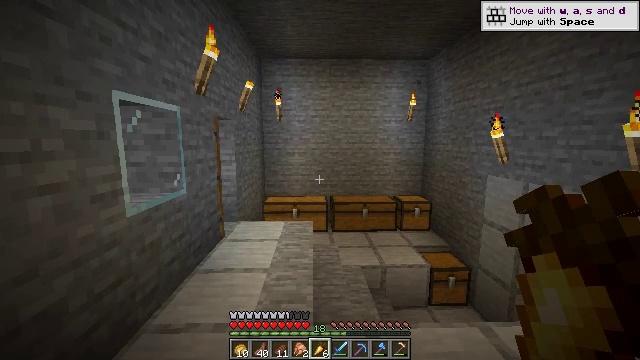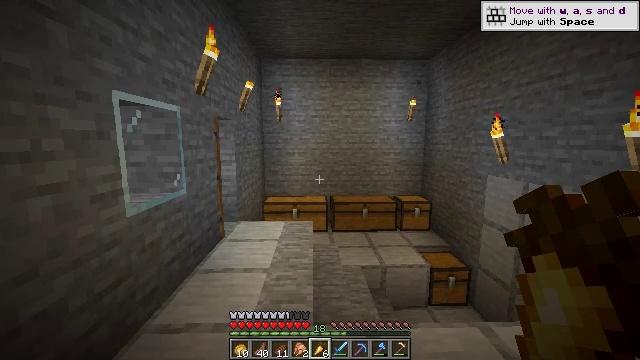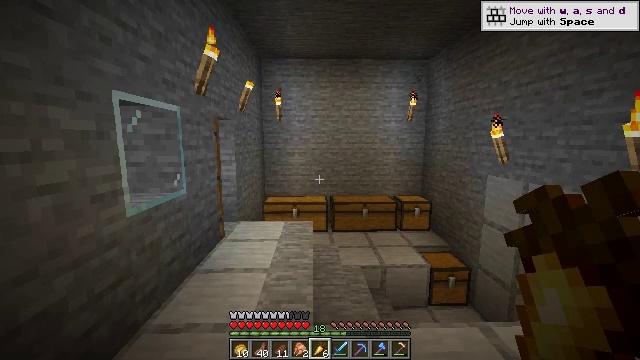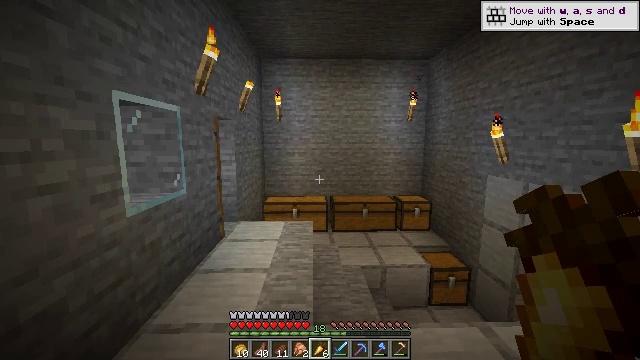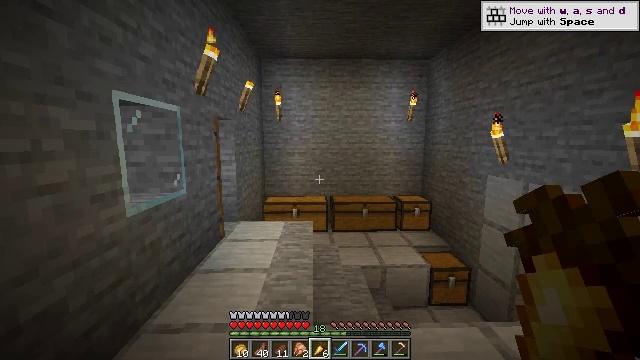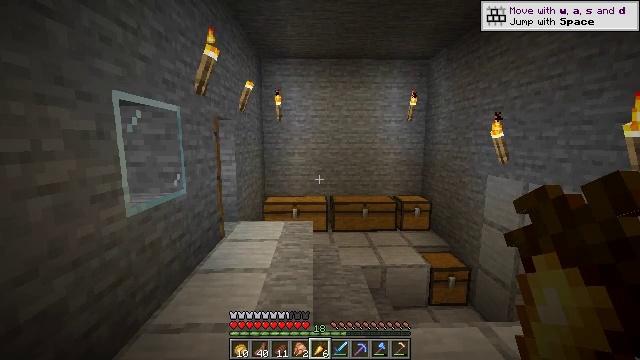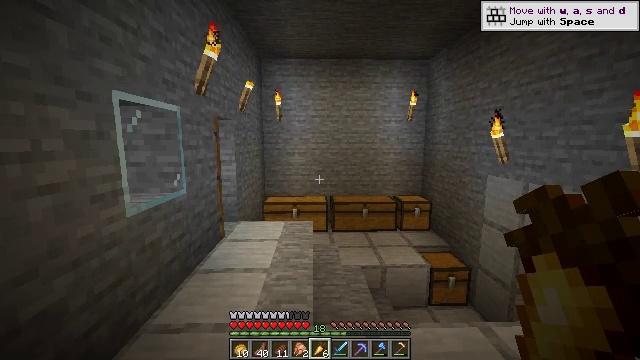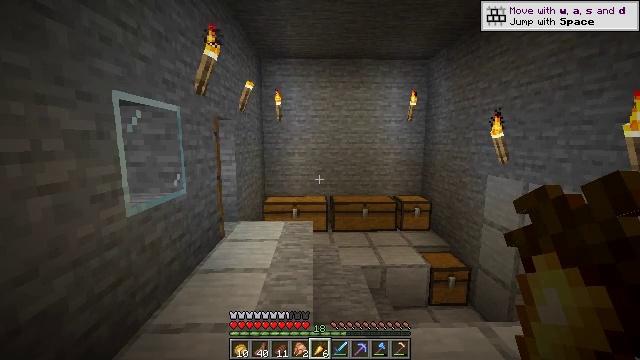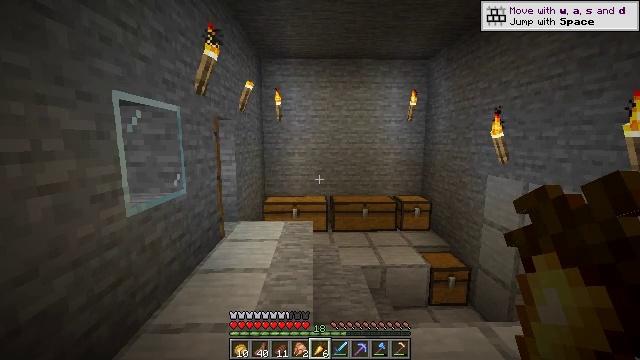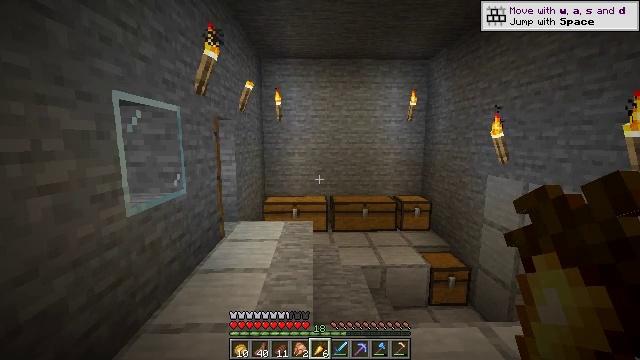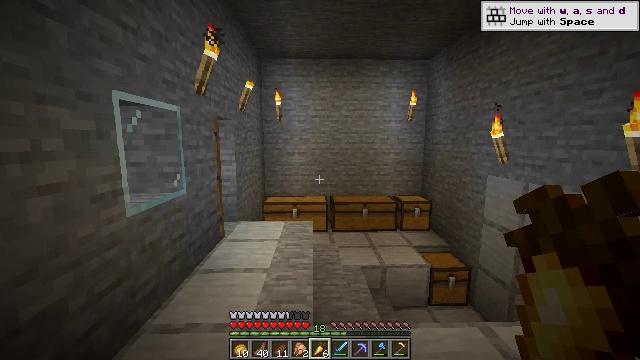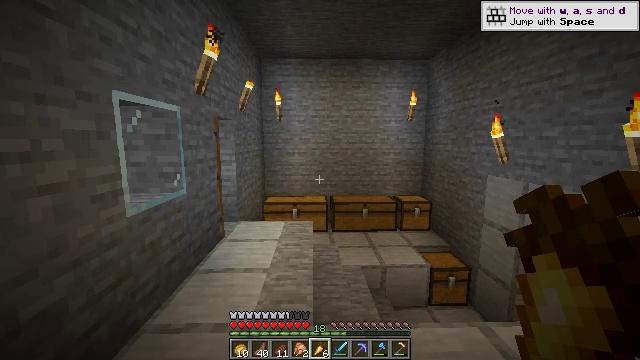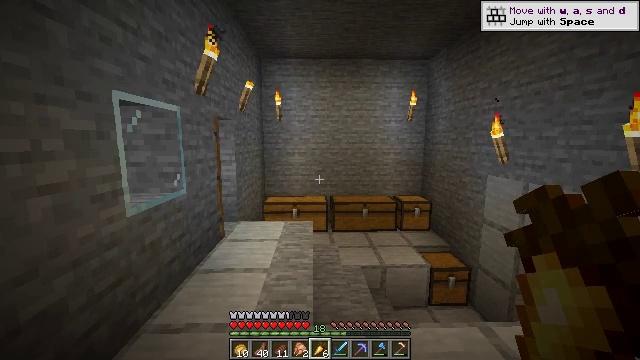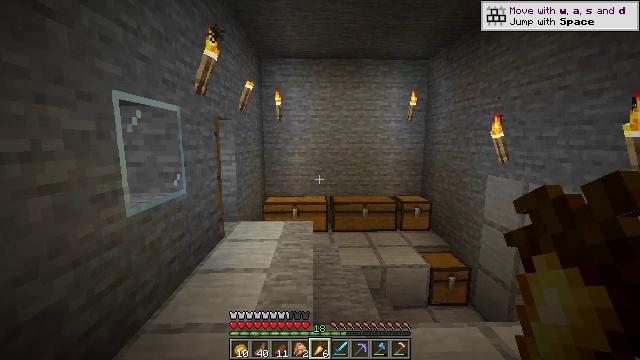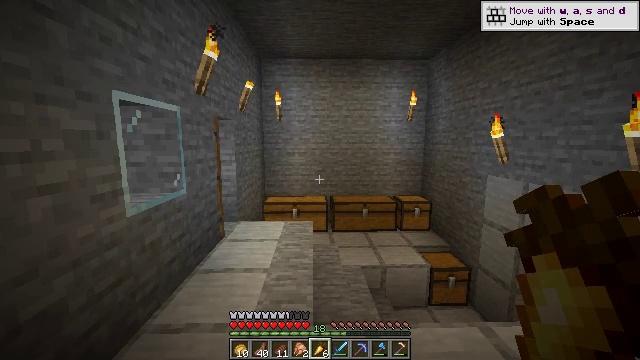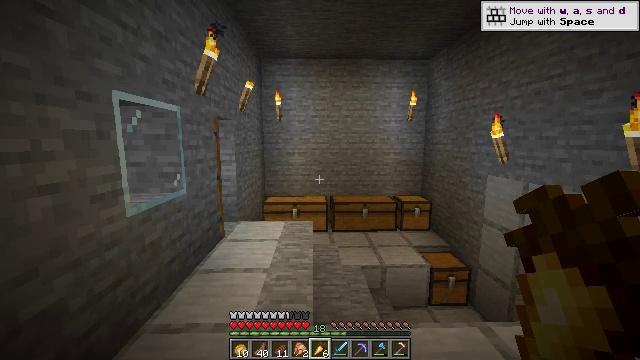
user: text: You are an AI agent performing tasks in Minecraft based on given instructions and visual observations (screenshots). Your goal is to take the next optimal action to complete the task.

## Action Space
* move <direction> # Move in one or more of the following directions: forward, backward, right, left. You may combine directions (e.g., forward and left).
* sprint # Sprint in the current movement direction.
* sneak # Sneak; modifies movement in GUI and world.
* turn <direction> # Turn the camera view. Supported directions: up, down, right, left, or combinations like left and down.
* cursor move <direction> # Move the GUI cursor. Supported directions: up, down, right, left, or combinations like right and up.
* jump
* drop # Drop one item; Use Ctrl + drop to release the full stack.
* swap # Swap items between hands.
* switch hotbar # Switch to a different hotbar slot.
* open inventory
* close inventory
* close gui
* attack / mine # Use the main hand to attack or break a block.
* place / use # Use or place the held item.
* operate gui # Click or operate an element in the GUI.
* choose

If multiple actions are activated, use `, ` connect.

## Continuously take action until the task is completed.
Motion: motion action
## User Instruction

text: Open the crafting table and make a tripwire hook.
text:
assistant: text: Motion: no_op
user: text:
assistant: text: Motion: no_op
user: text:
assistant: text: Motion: no_op
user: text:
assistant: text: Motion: no_op
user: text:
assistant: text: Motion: no_op
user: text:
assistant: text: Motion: no_op
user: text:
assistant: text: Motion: no_op
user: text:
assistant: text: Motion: no_op
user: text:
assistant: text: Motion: no_op
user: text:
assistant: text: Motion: no_op
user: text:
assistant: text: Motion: no_op
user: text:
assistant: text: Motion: no_op
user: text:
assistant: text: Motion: no_op
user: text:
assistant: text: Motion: no_op
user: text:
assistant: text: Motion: no_op
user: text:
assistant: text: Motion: no_op
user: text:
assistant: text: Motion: no_op
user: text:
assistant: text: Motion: no_op
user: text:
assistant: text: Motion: no_op
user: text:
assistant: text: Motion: no_op
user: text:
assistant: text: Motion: no_op
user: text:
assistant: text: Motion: no_op
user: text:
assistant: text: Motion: no_op
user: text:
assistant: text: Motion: no_op
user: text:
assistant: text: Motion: no_op
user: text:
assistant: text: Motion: no_op
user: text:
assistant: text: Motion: no_op
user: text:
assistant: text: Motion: no_op
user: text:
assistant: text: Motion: no_op
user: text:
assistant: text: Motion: no_op